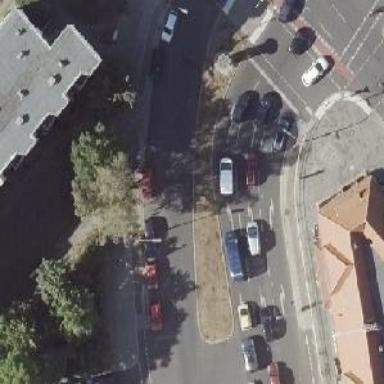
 there is parallel on-street parking lane and cycle track."